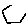
Label: hexagon